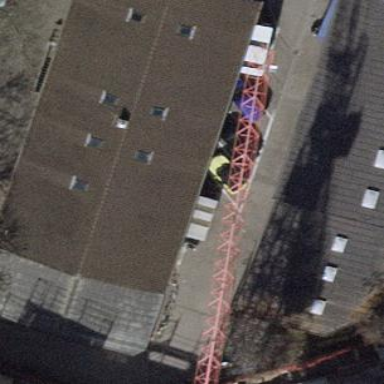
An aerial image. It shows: Industrial building with gabled roof.